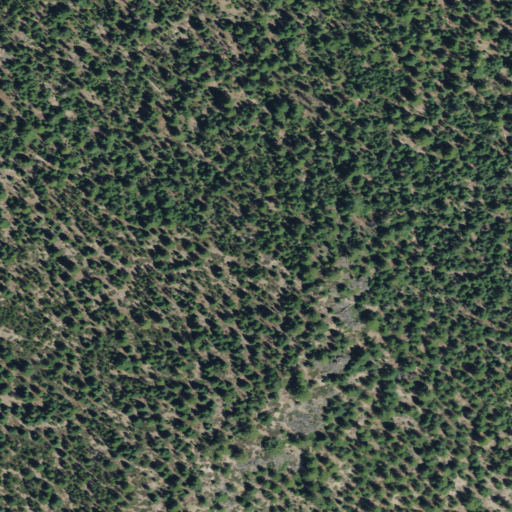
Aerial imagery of mountain in Oregon named Tea Table Mountain containing only evergreen forest